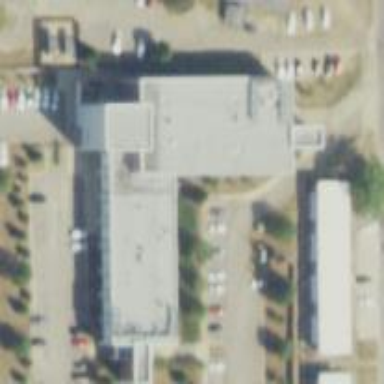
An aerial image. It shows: School building.